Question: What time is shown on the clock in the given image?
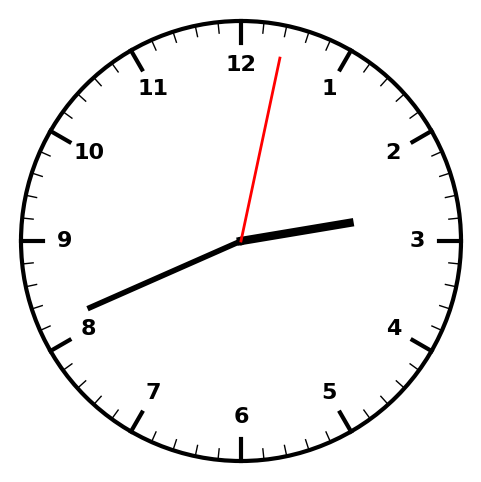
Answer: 02:41:02